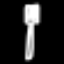
Label: fork